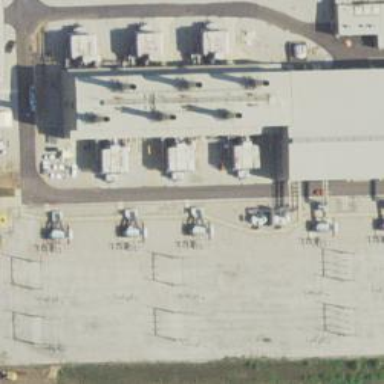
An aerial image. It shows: Switch for power supply.